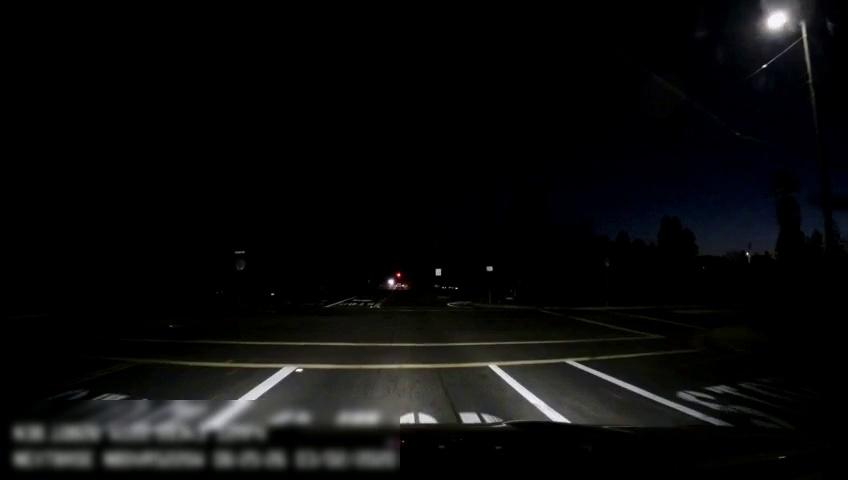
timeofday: Night
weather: Other
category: Drivable Space
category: Vehicles | SUV
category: Lanes | Current Lane
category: Lanes | Current Lane
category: Lanes | Alternate Lane
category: Lanes | Alternate Lane
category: Lanes | Alternate Lane
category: Lanes | Alternate Lane
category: Lanes | Current Lane
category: Lanes | Alternate Lane